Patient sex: F
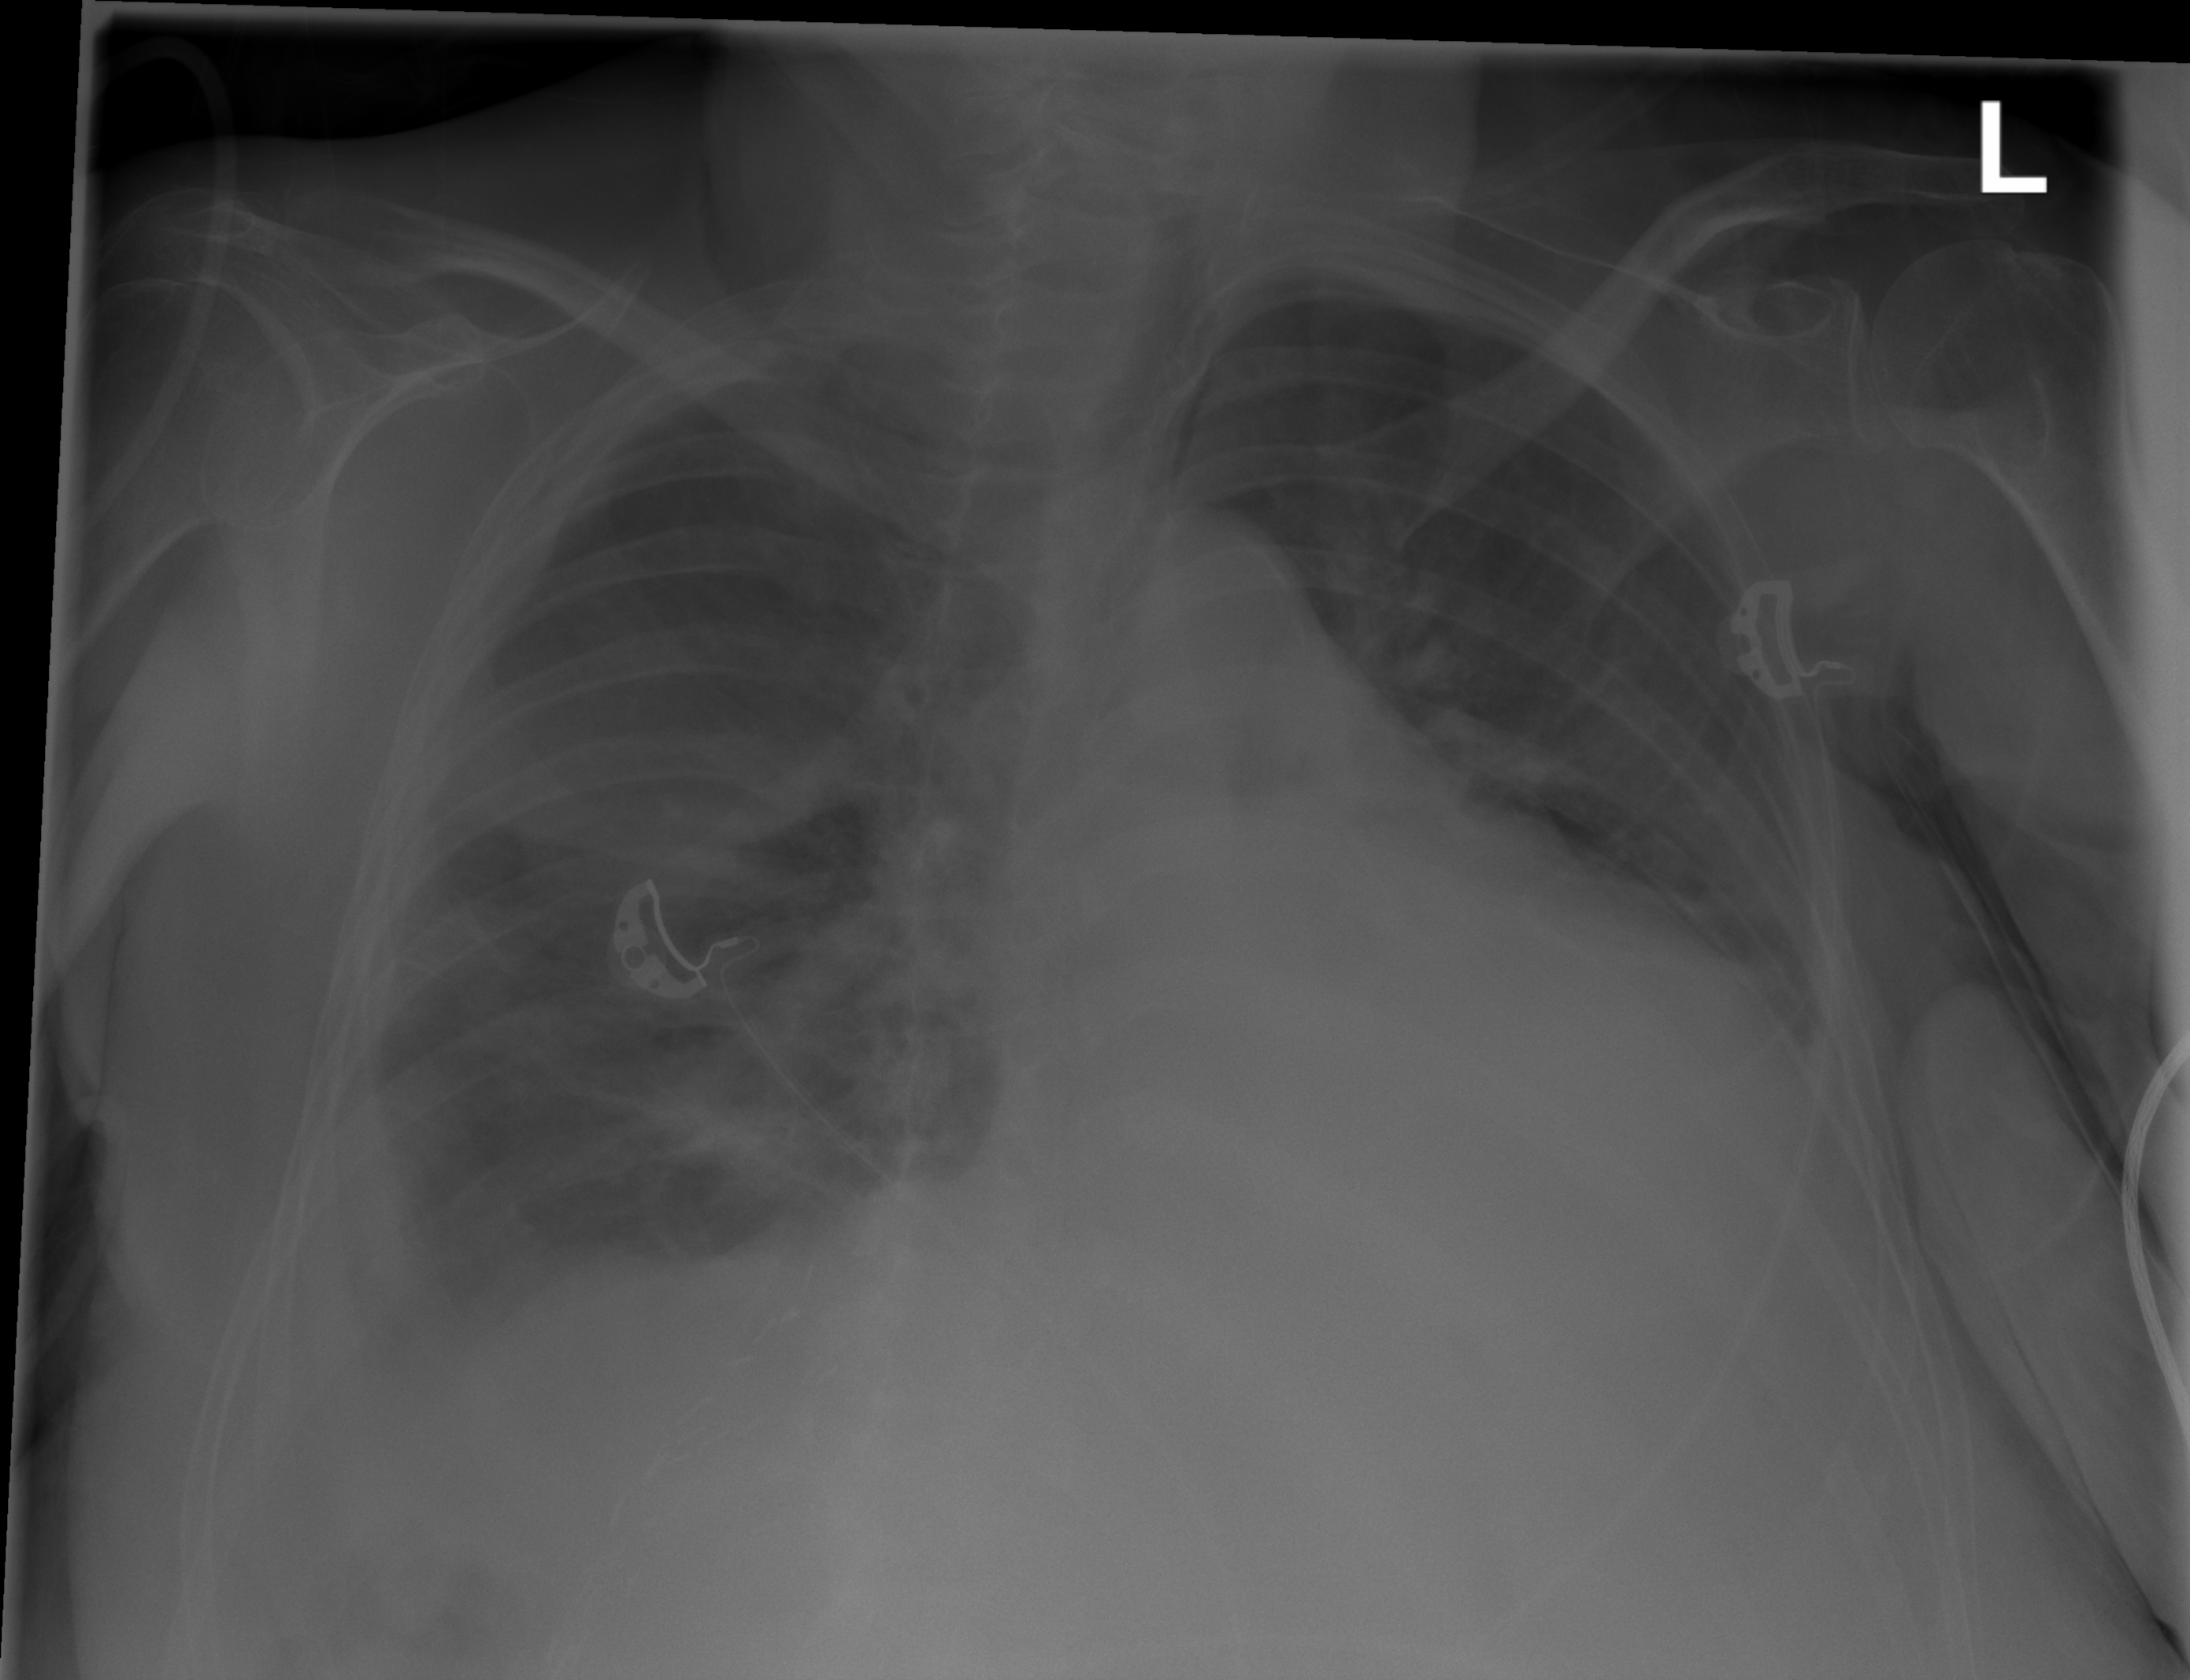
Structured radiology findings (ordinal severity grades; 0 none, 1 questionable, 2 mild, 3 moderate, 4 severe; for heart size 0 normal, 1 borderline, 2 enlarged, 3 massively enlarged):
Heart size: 2
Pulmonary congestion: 2
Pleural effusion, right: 3
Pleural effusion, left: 3
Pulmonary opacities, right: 3
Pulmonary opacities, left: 2
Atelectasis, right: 3
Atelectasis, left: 2